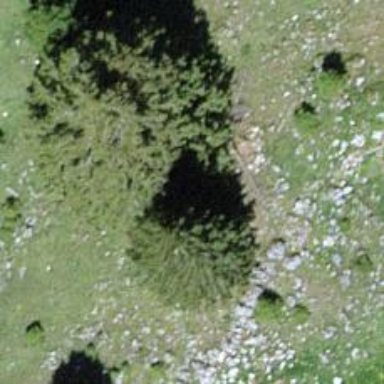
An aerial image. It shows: Needle-leaved tree in nature.